Question: What color is the main car?
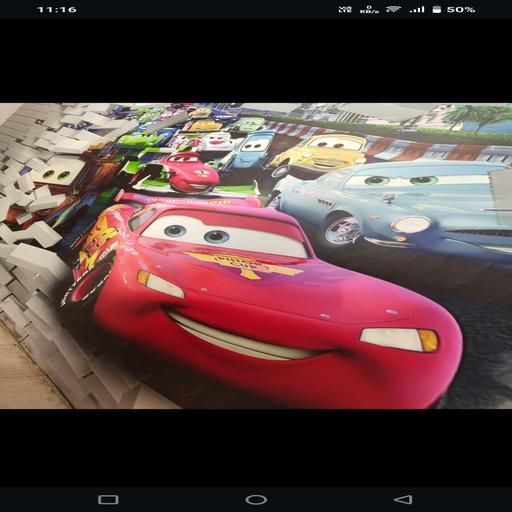
Answer: Bright red